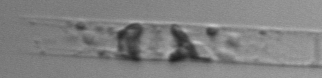
Label: Dactyliosolen_blavyanus